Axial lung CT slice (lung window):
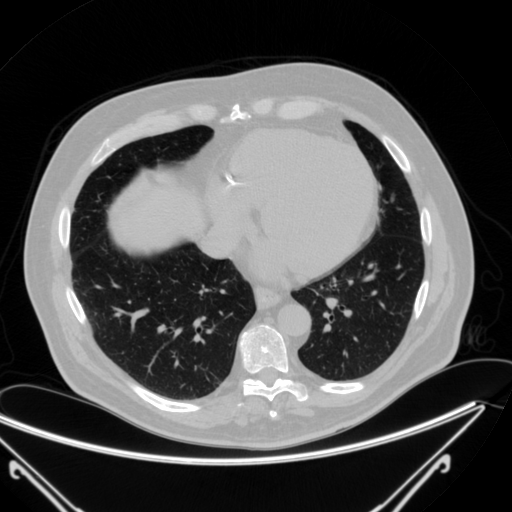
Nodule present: no